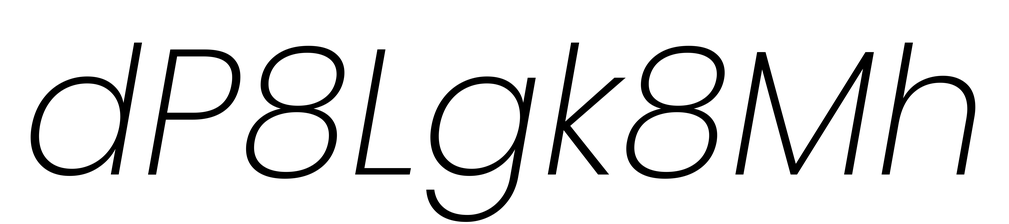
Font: Poppins-ExtraLightItalic